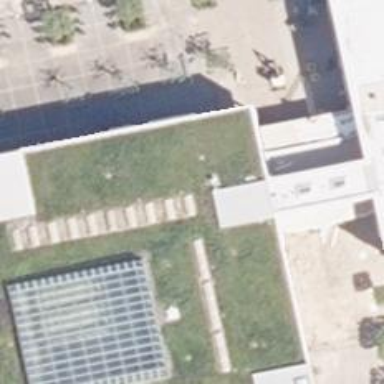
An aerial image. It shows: School building.